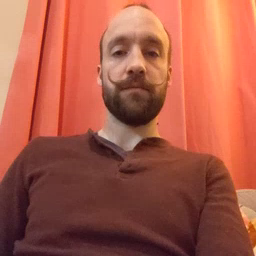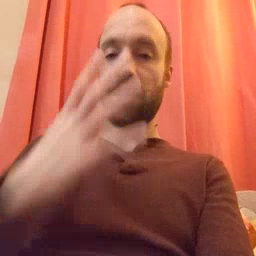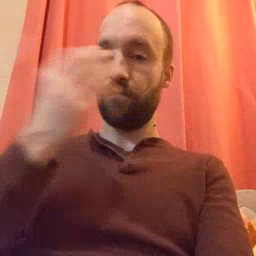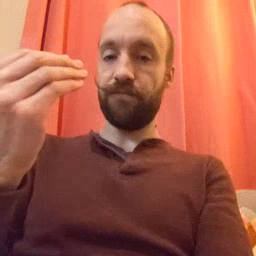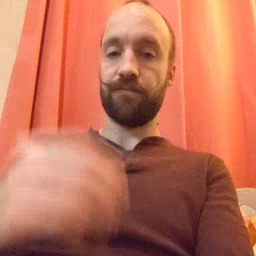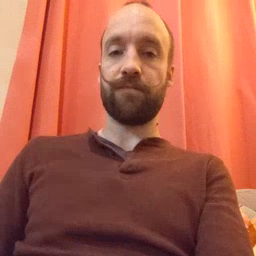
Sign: wolf